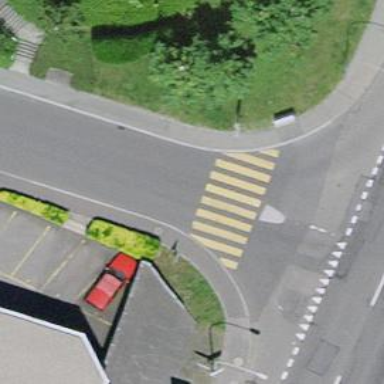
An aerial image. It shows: Uncontrolled zebra crossing on the road.